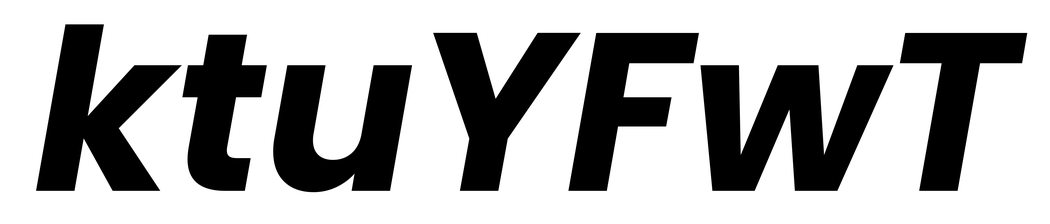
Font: Poppins-BoldItalic